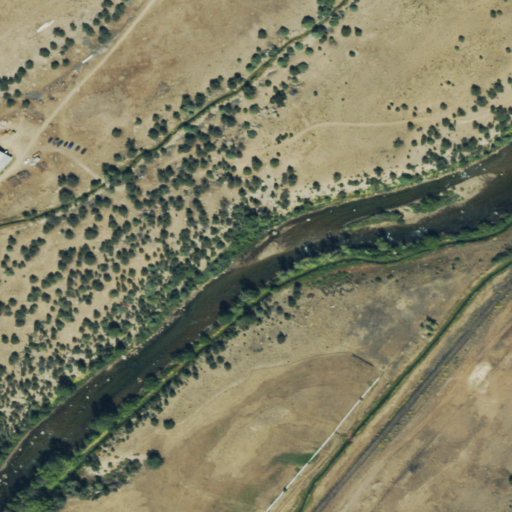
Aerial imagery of valley in Colorado named Browns Canyon containing shrub, evergreen forest, woody wetlands, open water, grassland, pasture, and medium intensity development